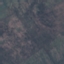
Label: HerbaceousVegetation